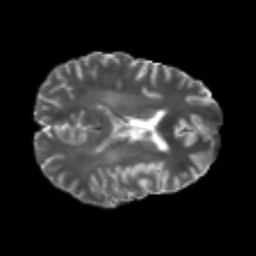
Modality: T2w
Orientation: axial
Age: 27
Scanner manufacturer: philips
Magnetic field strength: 3 T
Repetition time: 8.538 s
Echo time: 0.1273 s